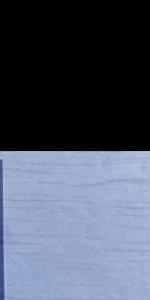
Label: Empty